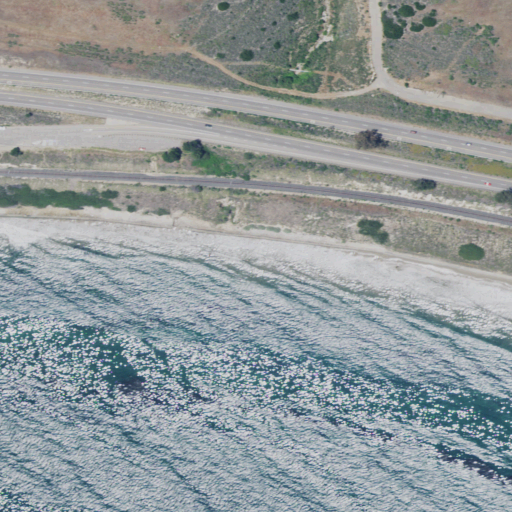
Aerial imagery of valley in California named Cañada De La Huerta containing open water, low intensity development, grassland, shrub, woody wetlands, medium intensity development, open development, herbaceous wetlands, and high intensity development